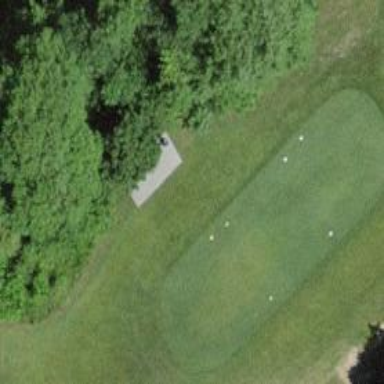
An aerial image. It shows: Golf tee.